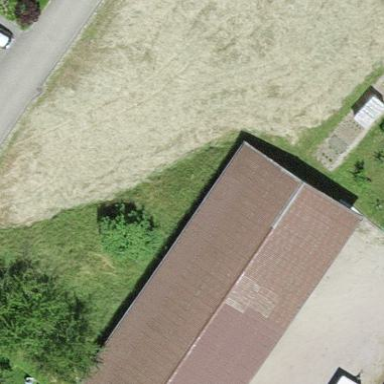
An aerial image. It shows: Group of garages.